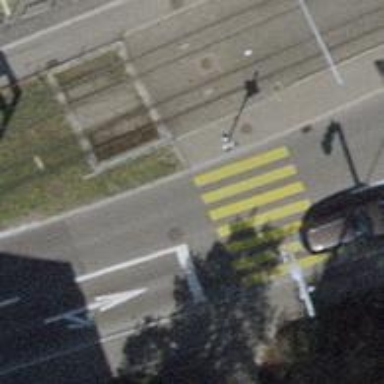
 there are traffic signals and zebra crossing."